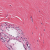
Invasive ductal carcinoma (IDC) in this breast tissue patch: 0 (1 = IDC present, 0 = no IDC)